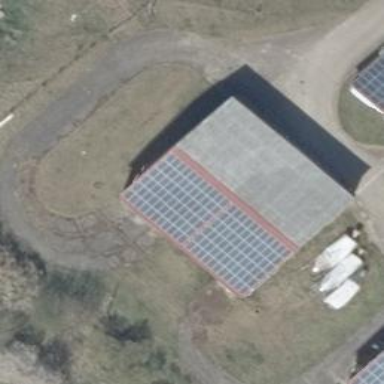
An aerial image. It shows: Small solar photovoltaic panel used as generator to produce electricity.